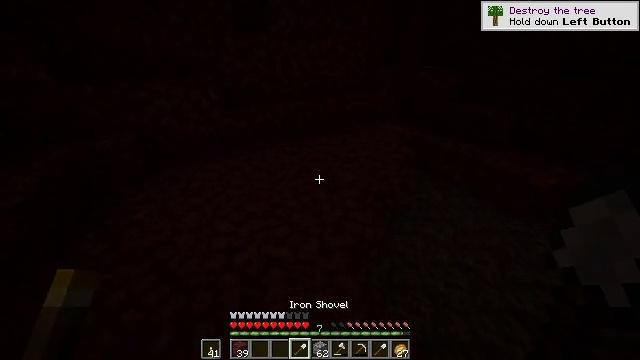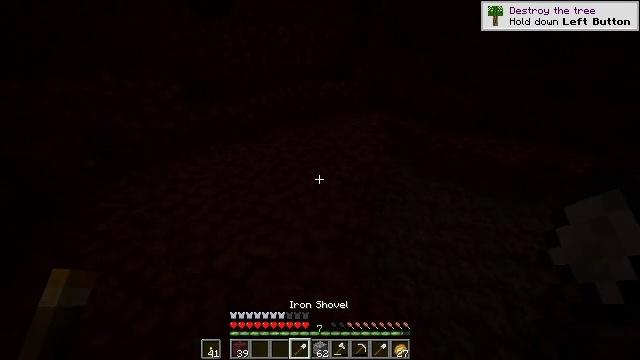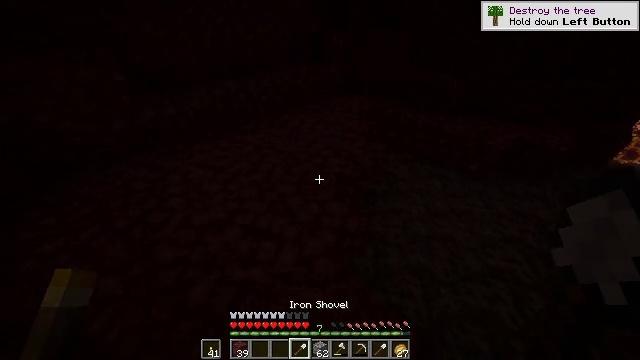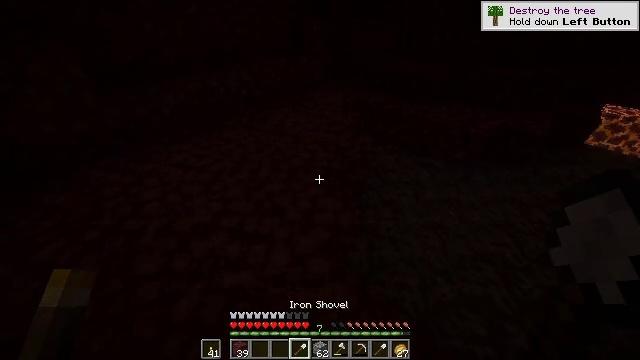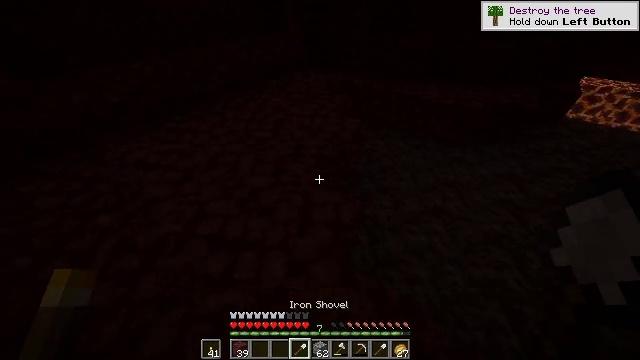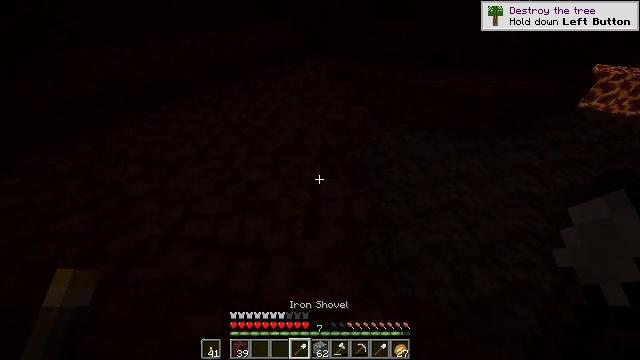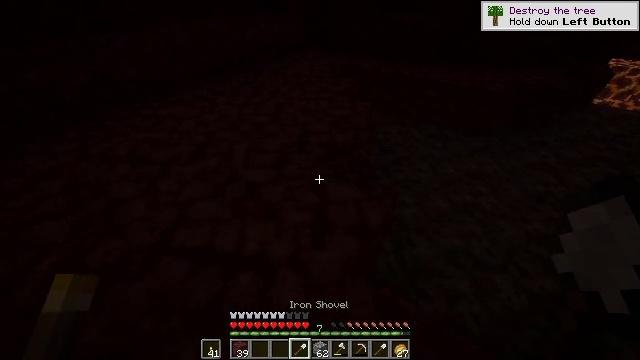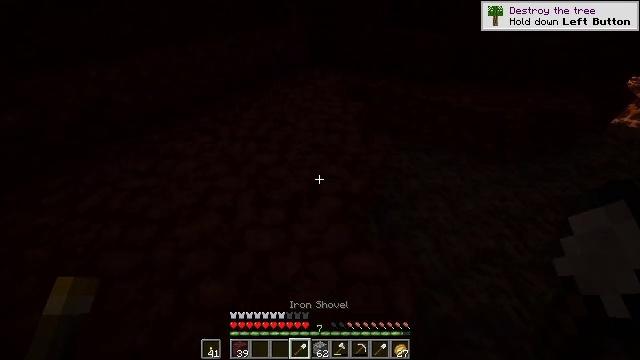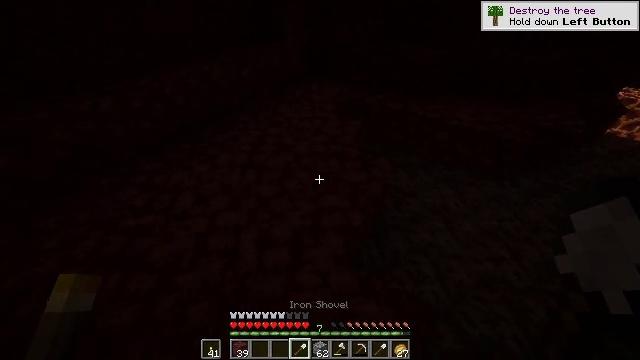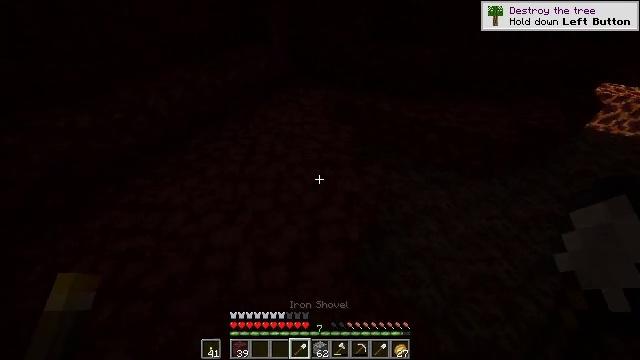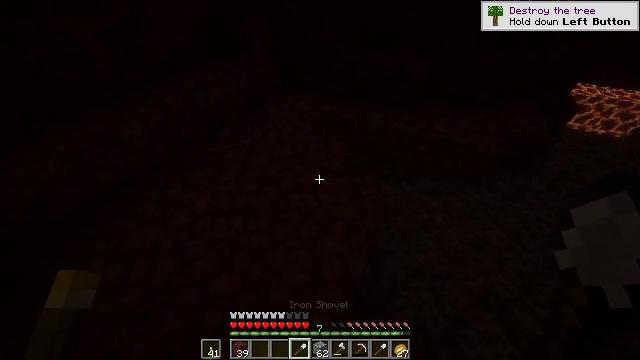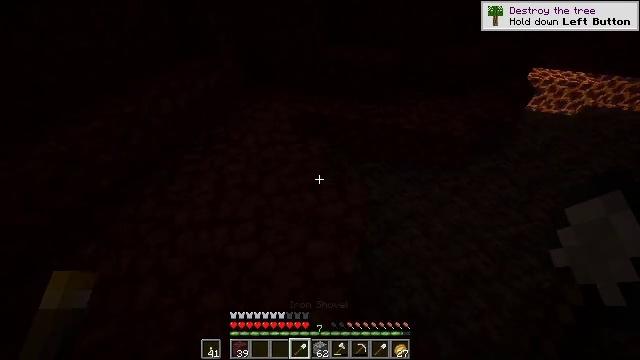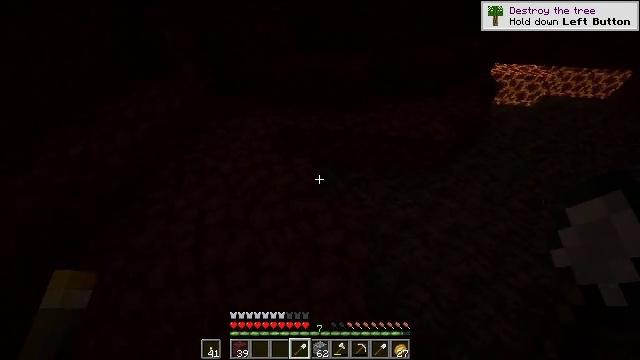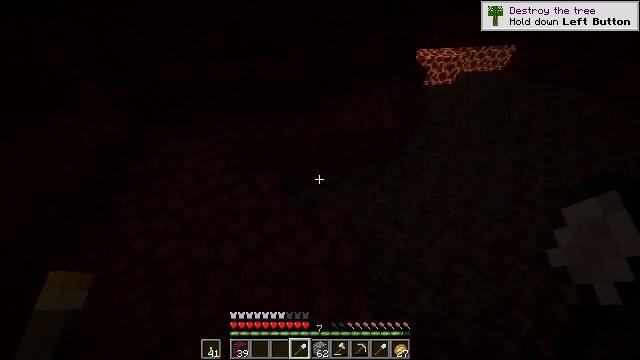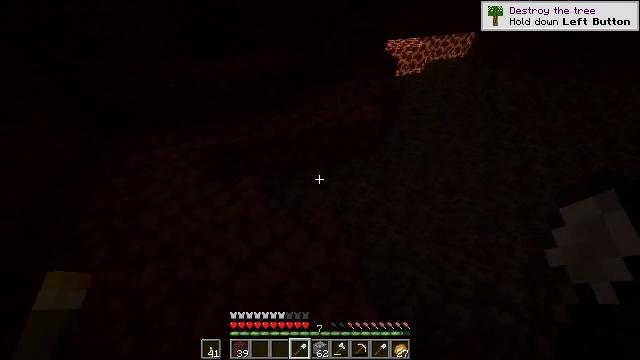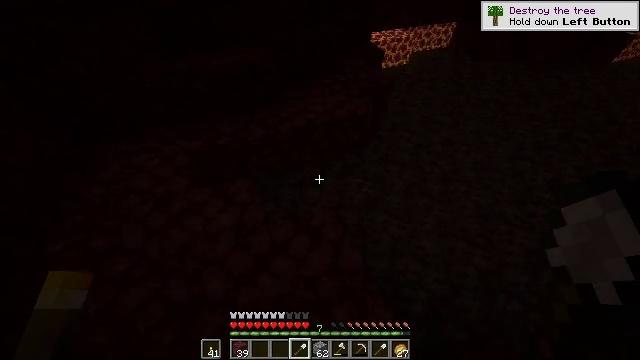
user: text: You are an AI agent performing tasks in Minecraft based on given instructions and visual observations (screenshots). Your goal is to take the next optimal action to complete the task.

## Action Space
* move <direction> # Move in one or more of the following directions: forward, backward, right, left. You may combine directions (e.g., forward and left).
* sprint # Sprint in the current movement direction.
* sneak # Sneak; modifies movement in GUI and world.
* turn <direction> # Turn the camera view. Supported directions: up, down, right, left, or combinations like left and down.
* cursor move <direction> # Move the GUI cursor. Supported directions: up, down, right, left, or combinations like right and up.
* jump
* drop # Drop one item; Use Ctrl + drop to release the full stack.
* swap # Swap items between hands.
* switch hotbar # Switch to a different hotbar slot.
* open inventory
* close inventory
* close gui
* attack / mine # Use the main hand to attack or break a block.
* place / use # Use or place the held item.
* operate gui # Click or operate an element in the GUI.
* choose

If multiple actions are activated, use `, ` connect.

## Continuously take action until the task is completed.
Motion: motion action
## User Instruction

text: Mine the soul sand in the Nether.
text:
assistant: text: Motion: move forward, turn right and down, jump
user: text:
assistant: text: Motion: move forward, turn right and down, jump
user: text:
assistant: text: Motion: move forward, turn right and down, jump
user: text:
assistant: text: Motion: move forward, turn right and down, jump
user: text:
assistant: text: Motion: move forward, sprint, turn right, jump
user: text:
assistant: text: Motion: move forward, sprint, jump
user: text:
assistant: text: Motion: move forward, sprint, jump
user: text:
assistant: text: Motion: move forward, turn right, jump
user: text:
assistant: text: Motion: move forward, turn right and down, jump
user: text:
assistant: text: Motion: move forward, turn right and down, jump
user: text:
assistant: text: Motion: move forward, turn right and down, jump
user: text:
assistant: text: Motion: move forward, turn right, jump
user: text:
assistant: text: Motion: move forward, turn right, jump
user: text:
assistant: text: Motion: move forward, turn right, jump
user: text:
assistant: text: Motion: move forward, turn right, jump
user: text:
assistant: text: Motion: move forward, turn right, jump
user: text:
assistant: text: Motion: move forward
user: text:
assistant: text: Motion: move forward, turn right and down
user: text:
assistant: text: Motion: move forward and move left, turn right and down
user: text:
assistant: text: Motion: move forward and move left, turn right
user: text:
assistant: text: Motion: move forward and move left, turn right and down
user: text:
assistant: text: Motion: move forward and move left, turn right
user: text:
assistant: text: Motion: move forward and move left, turn right and down
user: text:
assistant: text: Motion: move left, turn right and down
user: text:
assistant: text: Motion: move left, turn right and down
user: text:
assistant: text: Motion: move left, turn right and down
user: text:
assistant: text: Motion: move left, turn right and down
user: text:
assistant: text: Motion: move left, turn right
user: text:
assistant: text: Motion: turn right
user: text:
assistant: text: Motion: turn right and up